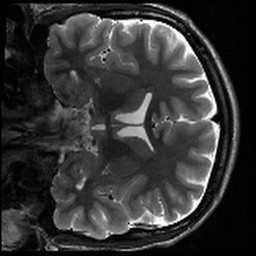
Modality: T2w
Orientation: coronal
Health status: healthy
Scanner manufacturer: siemens
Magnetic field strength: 3 T
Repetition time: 8.02 s
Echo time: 0.08 s